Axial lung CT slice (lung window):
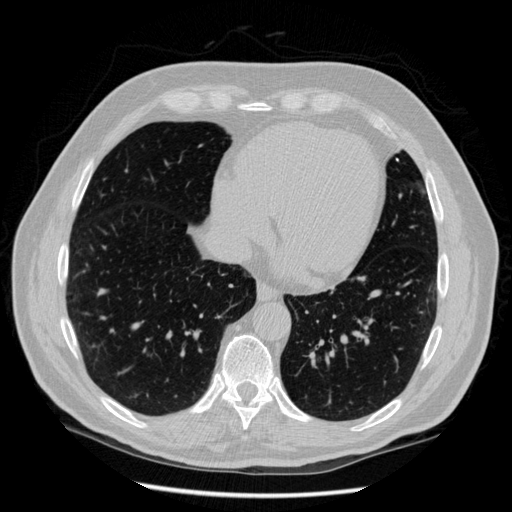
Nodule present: no